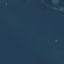
Label: SeaLake